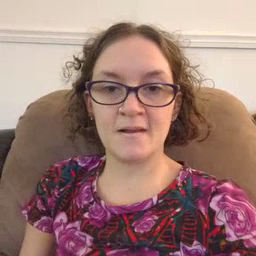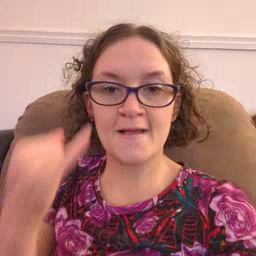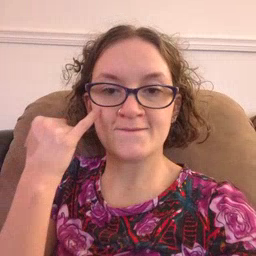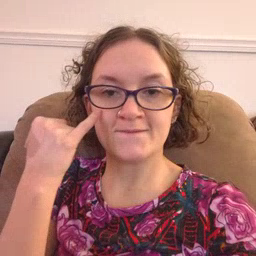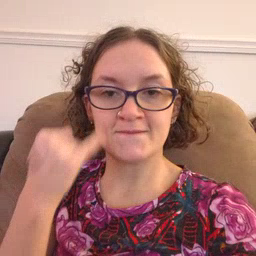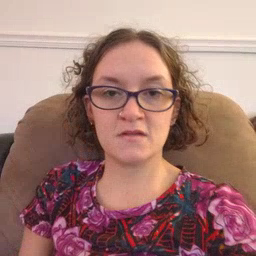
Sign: if